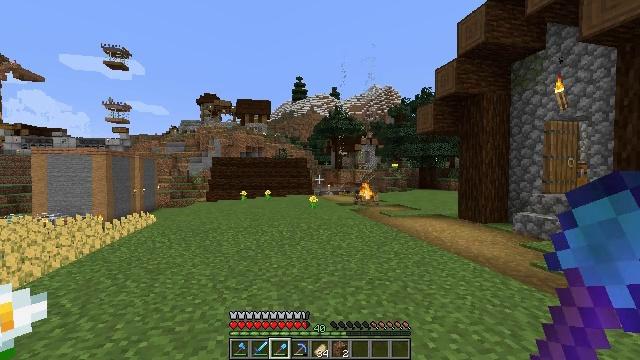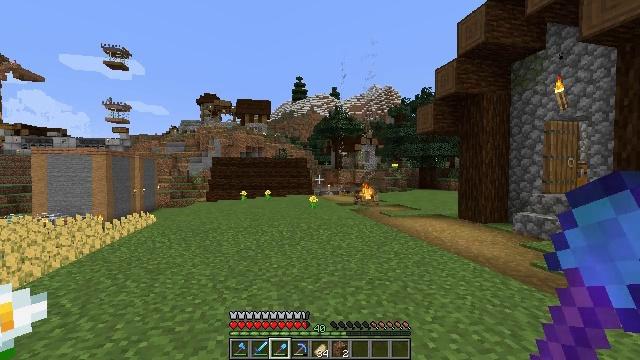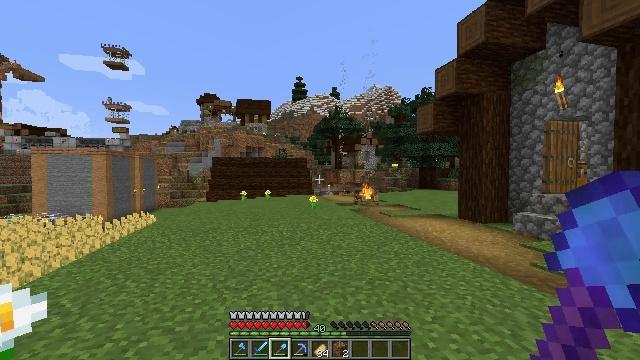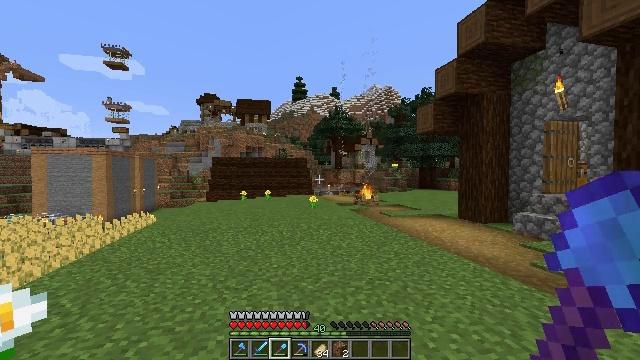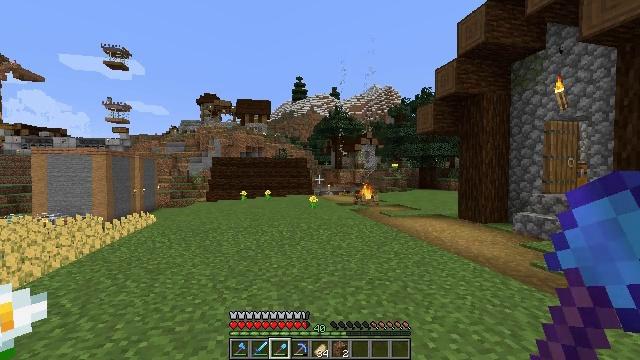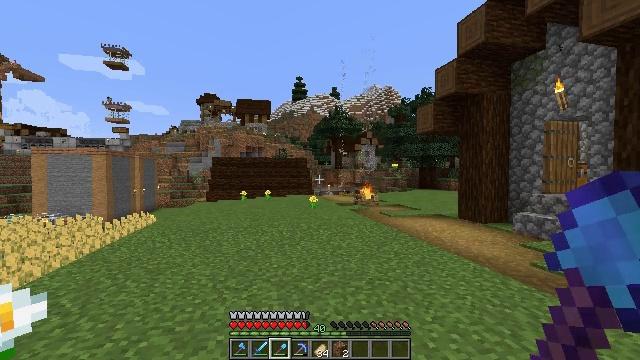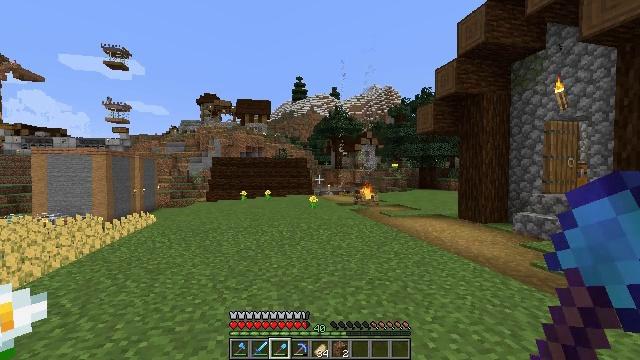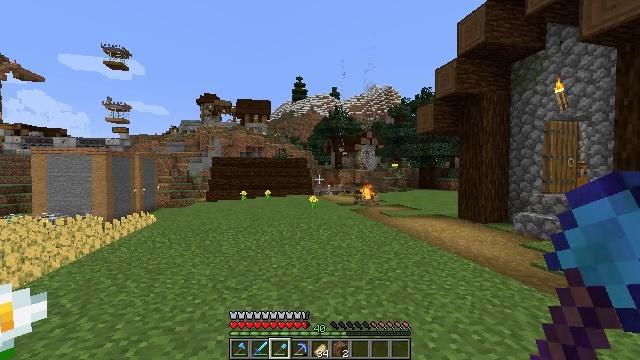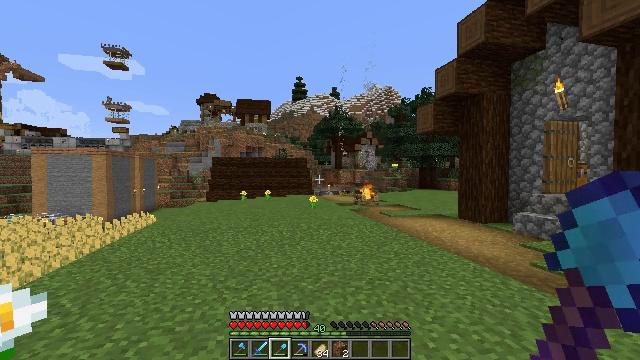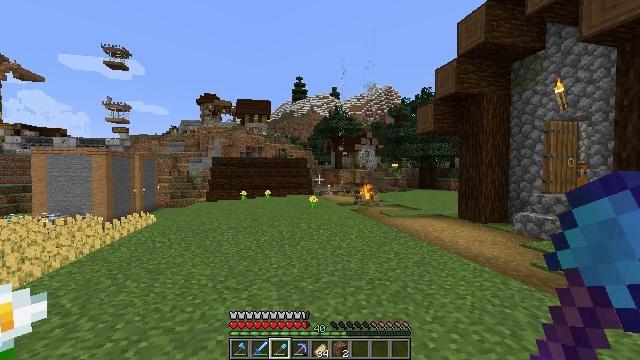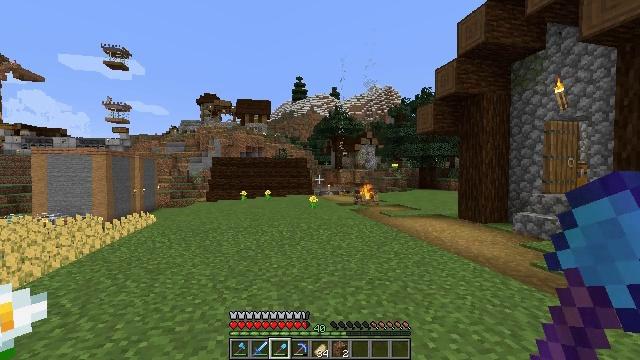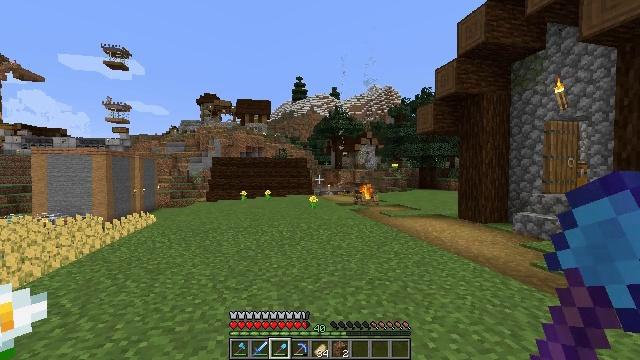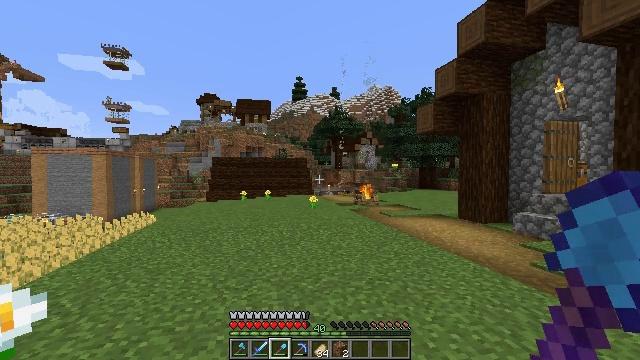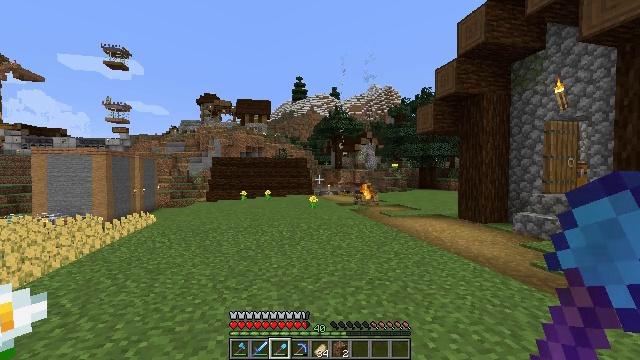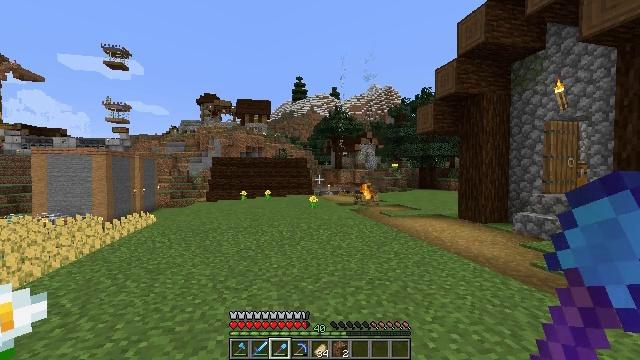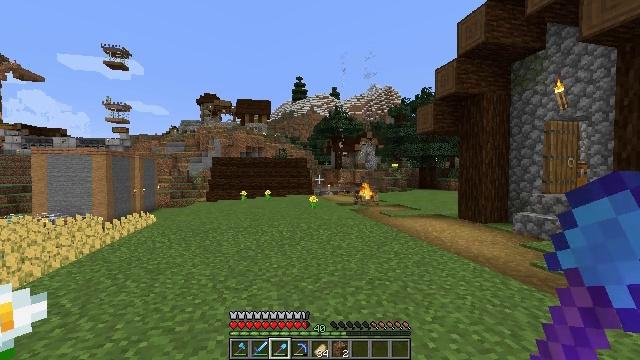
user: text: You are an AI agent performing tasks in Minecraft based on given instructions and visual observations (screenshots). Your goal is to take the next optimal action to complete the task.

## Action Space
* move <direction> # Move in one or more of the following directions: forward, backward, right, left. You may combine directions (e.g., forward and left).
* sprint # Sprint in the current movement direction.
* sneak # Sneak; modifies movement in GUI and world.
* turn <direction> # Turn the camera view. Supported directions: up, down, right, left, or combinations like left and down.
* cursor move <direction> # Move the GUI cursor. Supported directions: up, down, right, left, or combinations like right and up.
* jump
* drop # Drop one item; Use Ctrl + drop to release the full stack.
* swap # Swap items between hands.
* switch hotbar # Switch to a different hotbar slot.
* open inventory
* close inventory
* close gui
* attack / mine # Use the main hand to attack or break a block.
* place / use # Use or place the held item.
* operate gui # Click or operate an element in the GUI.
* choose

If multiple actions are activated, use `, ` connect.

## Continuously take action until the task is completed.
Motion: motion action
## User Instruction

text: Get wheat from the farmland.
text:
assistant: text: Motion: no_op
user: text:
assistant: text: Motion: no_op
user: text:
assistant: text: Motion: no_op
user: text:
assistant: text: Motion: no_op
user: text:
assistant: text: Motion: no_op
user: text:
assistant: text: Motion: no_op
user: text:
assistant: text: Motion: no_op
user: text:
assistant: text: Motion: no_op
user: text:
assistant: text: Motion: no_op
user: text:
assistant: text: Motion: no_op
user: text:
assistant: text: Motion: no_op
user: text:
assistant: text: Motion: no_op
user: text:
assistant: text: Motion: no_op
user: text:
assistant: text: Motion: no_op
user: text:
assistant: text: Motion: no_op
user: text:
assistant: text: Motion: no_op
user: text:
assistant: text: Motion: no_op
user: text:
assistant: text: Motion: no_op
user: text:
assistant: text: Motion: no_op
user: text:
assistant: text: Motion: no_op
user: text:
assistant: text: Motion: no_op
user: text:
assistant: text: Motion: no_op
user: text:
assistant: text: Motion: no_op
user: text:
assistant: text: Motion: no_op
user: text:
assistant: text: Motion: no_op
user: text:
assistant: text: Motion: no_op
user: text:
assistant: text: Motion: no_op
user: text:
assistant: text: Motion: no_op
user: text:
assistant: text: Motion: no_op
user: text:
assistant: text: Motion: no_op